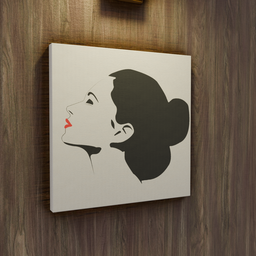
Label: decoration